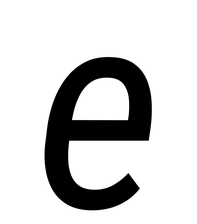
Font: Roboto-Italic_Condensed_Italic